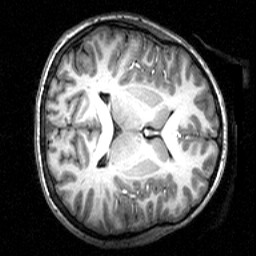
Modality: T1w
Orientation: axial
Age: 22
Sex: female